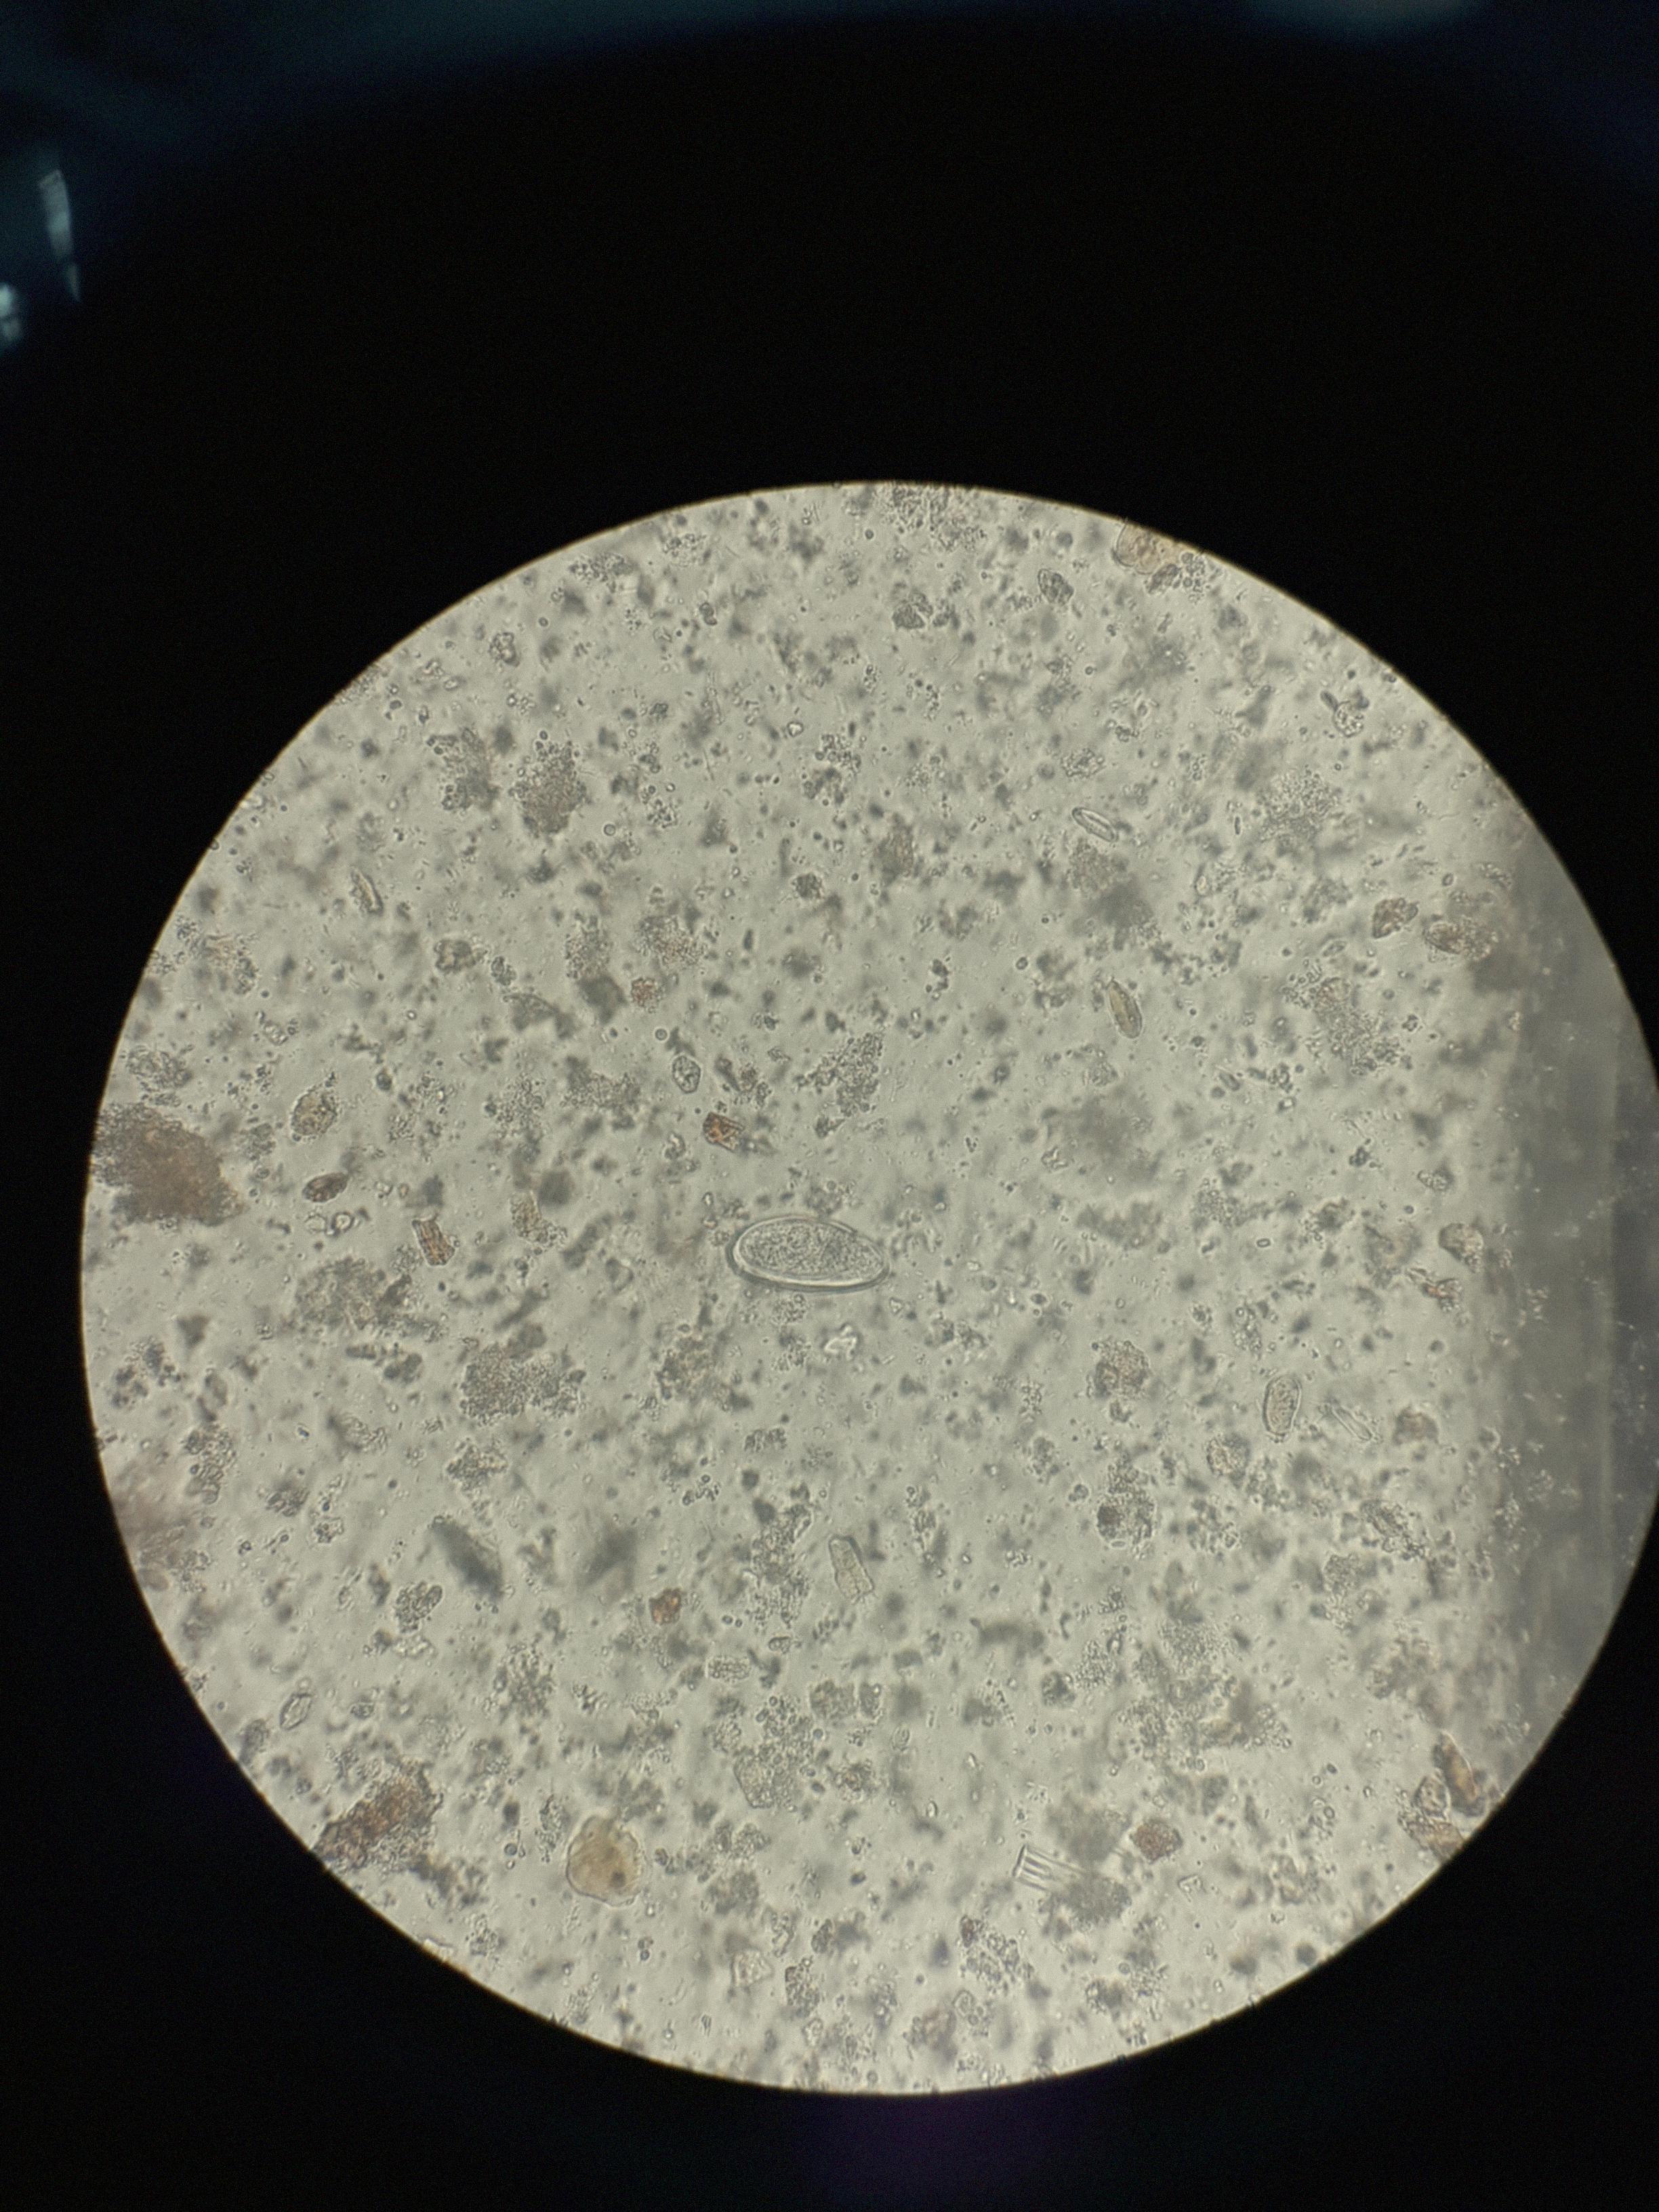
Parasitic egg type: Enterobius vermicularis